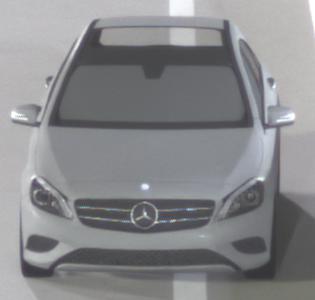
Make: Mercedes-Benz
Model: A 180
Detailed model: A-Class (176)
Model produced from: 2012/09
Model produced until: 2015/07
Doors: 5
Color: gray
Road condition: dry road
Daytime: night
Contrast: high contrast